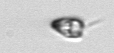
Label: Pyramimonas